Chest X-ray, PA view. Patient: 43 years old, sex M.
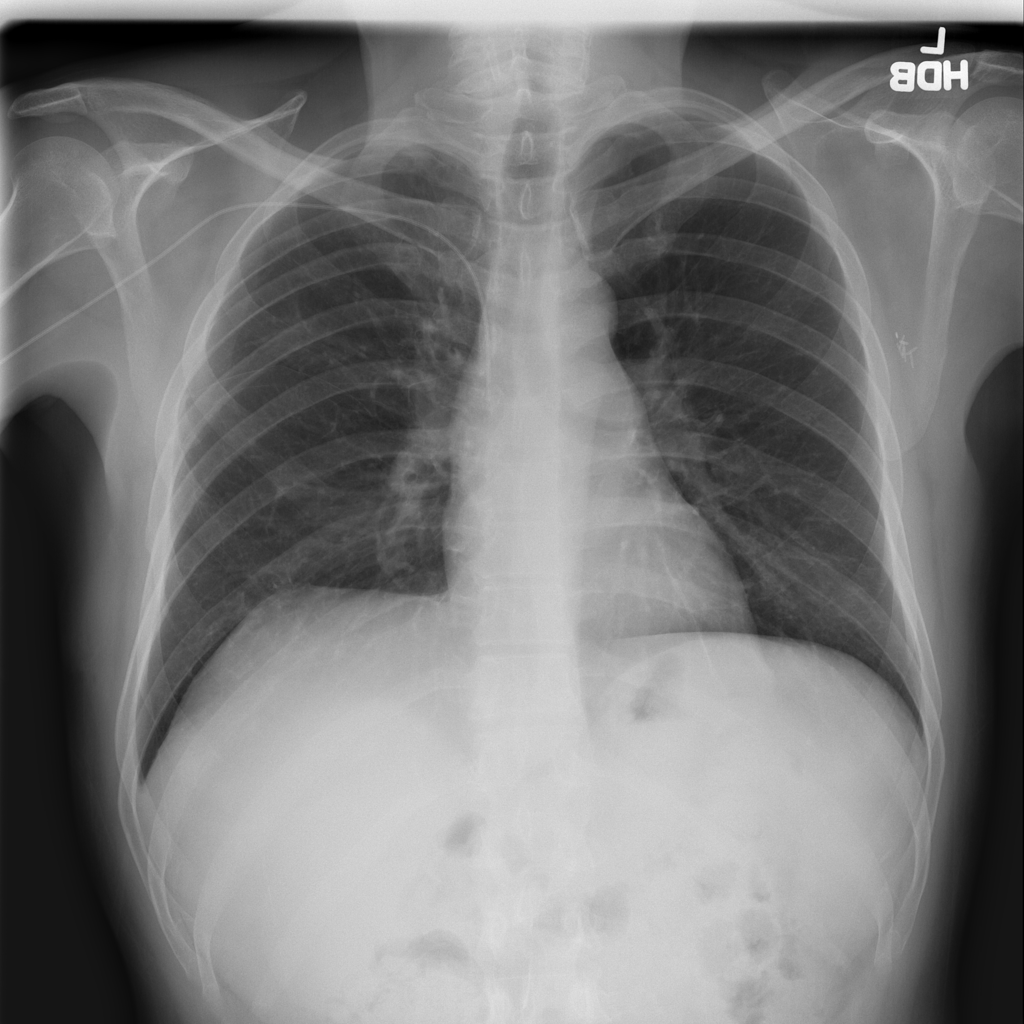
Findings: No Finding